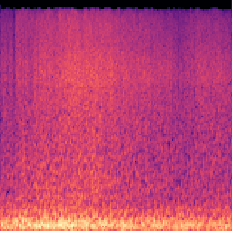
Sound class: Sea waves